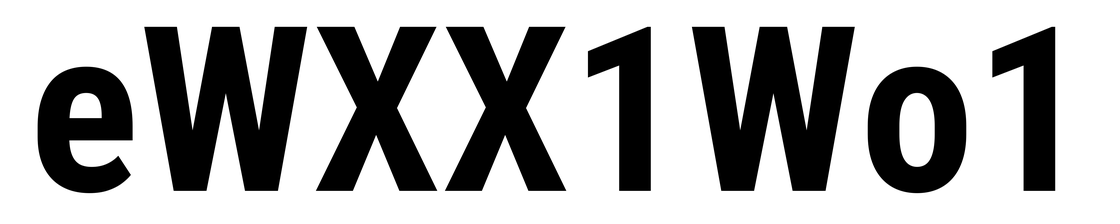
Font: Roboto_Condensed_Bold